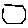
Label: hexagon